Question: How to download the node.js starter application after making some changes on the code on bluemix? Image 1 - Document shows click on "view quick starter"

Image 2 - But i dont see any "view Quick Starter " tab on my overview page
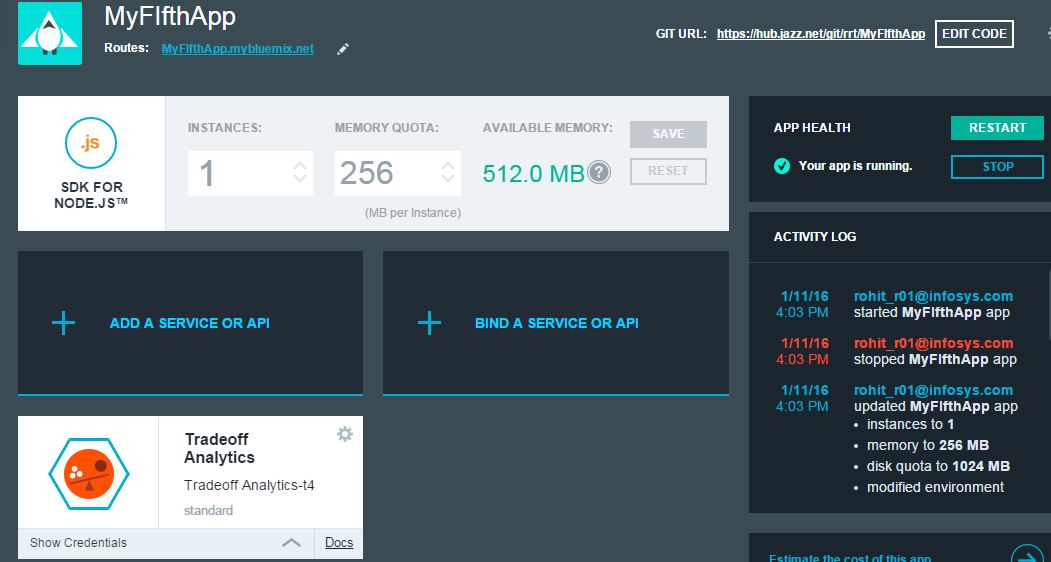
Answer: If you want to download the starter code there is the START CODING tab in the application dashboard. If you want to download the code after you have made changes than you must have added GIT for the project and you can access the code from the GIT repository.